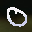
Label: 0